Current action and preconditions to check: trajectory_clear

Your task: For each precondition in the list above, predict whether it will hold at this action.

Consider the current scene as observed from the mobile robot's camera, and analyze the predicted future states of all dynamic agents (e.g., people, animals, vehicles, or any moving entities) within the NEXT SECOND.

IMPORTANT: Only answer "very likely" if you are absolutely certain—based on strong, clear evidence—that a dynamic agent will violate the precondition in the predicted future state. Do NOT answer "very likely" for unlikely, ambiguous, or low-probability risks.

Ask yourself for each precondition: Is there a high probability, with clear and convincing evidence, that the predicted future states of any dynamic agent will interfere with the predicted future state of the currently executing action within the NEXT SECOND, causing that precondition to fail?

Assess the risk level based on these predictions. Use "likely" or "very likely" if motions create a clear risk of interference.

Use "neutral" or "improbable" if agents are nearby but their predicted paths are clearly diverging or non-conflicting.

Failure Risk Categories: "very improbable", "improbable", "neutral", "likely", "very likely"

Answer Format: Output ONLY the probability_of_failure value from these categories: "very improbable", "improbable", "neutral", "likely", "very likely"

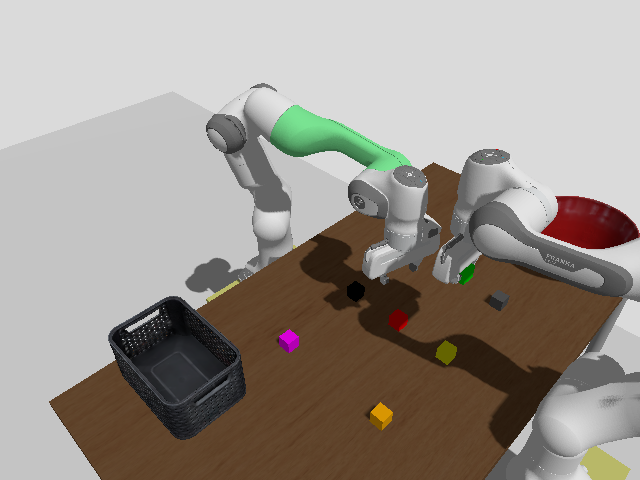

Answer: likely